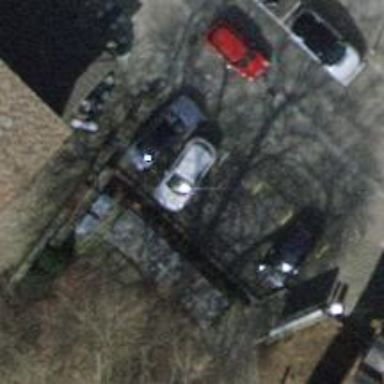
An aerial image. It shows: Car-sharing service available at this location.